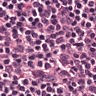
Metastatic tissue present: no